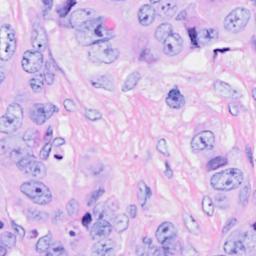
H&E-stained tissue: Breast